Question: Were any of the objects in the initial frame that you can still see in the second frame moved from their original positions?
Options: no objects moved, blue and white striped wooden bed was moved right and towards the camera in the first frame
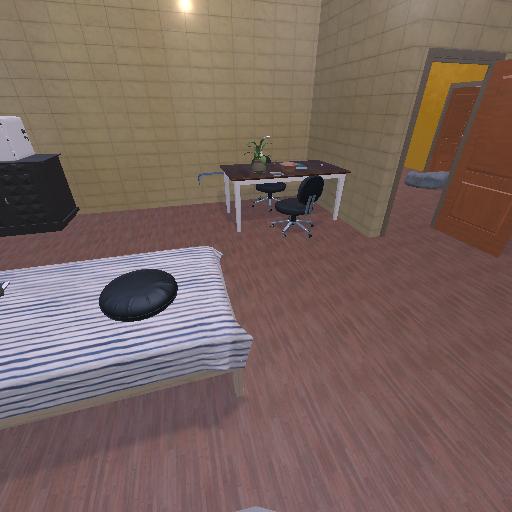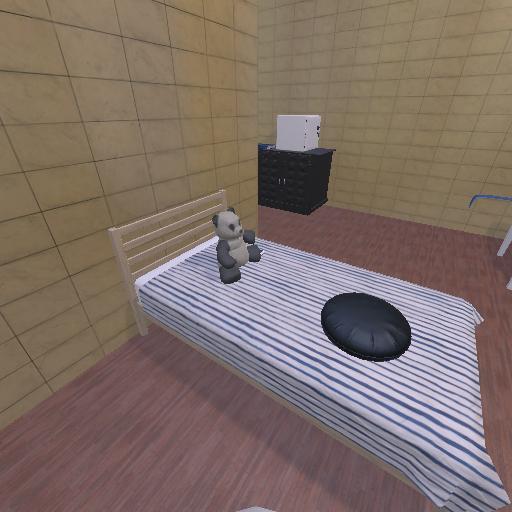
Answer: no objects moved